Question:
I have a database, hbm mapping file and the App.config located in a . Now from a test project I reference that library and attempt to call a HibernateHelper class I create, at runtime the following error is thrown :
Please keep in mind that this is a class library that is being reference from a Test project.
If I change it output type to console application, it runs fine. But when I change it back to class library and reference it from my Test Project it throws the above mention error.
I tried adding config.Configure() but that throws a NhibernateDuplicateMapping exception.
---
'''
public sealed class NHibernateHelper
{
private static ISessionFactory _sessionFactory;
const string Connectionstring = "servicestring";
public static void OpenSession()
{
var config = new Configuration();
config.Configure();
config.AddAssembly(Assembly.GetCallingAssembly());
_sessionFactory = config.BuildSessionFactory();
}
public static ISession GetCurrentSession()
{
ISession session = null;
if (_sessionFactory == null)
OpenSession();
if (_sessionFactory != null)
{
session = _sessionFactory.OpenSession();
}
return session;
}
public static void CloseSessionFactory()
{
if (_sessionFactory != null)
{
_sessionFactory.Close();
}
}
// var dsn = ConfigurationManager.ConnectionStrings[Connectionstring].ConnectionString;
//config.SessionFactory().Integrate.Using<MsSqlCeDialect>().Connected.ByAppConfing(dsn);
// System.Diagnostics.Debug.WriteLine("My connection string: "+dsn);
//Get NHibernate configuration
//_sessionFactory = config.BuildSessionFactory();
//config.AddAssembly("HibernateExample");
}
'''
Any ideas?
'''
<?xml version="1.0" encoding="utf-8" ?>
<configuration>
<configSections>
<section name="hibernate-configuration" type="NHibernate.Cfg.ConfigurationSectionHandler, NHibernate" />
</configSections>
<hibernate-configuration xmlns="urn:nhibernate-configuration-2.2" >
<session-factory>
<property name="connection.driver_class"> NHibernate.Driver.SqlServerCeDriver</property>
<property name="dialect">NHibernate.Dialect.MsSqlCeDialect</property>
<property name="connection.connection_string">Data Source=FirstSample.sdf;</property>
<property name="show_sql">true</property>
<mapping assembly="HibernateExample"/>
</session-factory>
</hibernate-configuration>
<connectionStrings>
<add name="testconnectionstring"
connectionString="Data Source=|DataDirectory|\FirstSample.sdf;Integrated Security=True"
providerName="Microsoft.SqlServerCe.Client.3.5" />
</connectionStrings>
<runtime>
<assemblyBinding xmlns="urnchemas-microsoft-com:asm.v1">
<dependentAssembly>
<assemblyIdentity name="System.Data.SqlServerCe" publicKeyToken="89845DCD8080CC91" culture="neutral"/>
<bindingRedirect oldVersion="0.0.0.0-9.0.242.0" newVersion="3.5.0.0"/>
</dependentAssembly>
</assemblyBinding>
</runtime>
</configuration>
'''
---
'''
<?xml version="1.0" encoding="utf-8" ?>
<hibernate-mapping xmlns="urn:nhibernate-mapping-2.2" assembly="HibernateExample" namespace="HibernateExample.Domain" >
<class name="Product" table="Products">
<id name="Id" type="integer">
<generator class="identity"/>
</id>
<property name="Name" type="string"/>
<property name="Category" type="string"/>
<property name="Discontinued" />
</class>
</hibernate-mapping>
'''
---
Exception Thrown:
'''
Test 'NunitTest.TestClass.canquerydb' failed: NHibernate.MappingException : Could not compile the mapping document: HibernateExample.Mappings.Products.hbm.xml
----> System.InvalidOperationException : Could not find the dialect in the configuration
at NHibernate.Cfg.Configuration.LogAndThrow(Exception exception)
at NHibernate.Cfg.Configuration.AddDeserializedMapping(HbmMapping mappingDocument, String documentFileName)
at NHibernate.Cfg.Configuration.ProcessMappingsQueue()
at NHibernate.Cfg.Configuration.AddInputStream(Stream xmlInputStream, String name)
at NHibernate.Cfg.Configuration.AddResource(String path, Assembly assembly)
at NHibernate.Cfg.Configuration.AddAssembly(Assembly assembly)
at NHibernate.Cfg.Configuration.AddAssembly(String assemblyName)
NHibernateTest\NHibernateHelper.cs(21,0): at HibernateExample.NHibernateTest.NHibernateHelper.openSession()
NHibernateTest\NHibernateHelper.cs(28,0): at HibernateExample.NHibernateTest.NHibernateHelper.GetCurrentSession()
TestClass.cs(21,0): at NunitTest.TestClass.canquerydb()
--InvalidOperationException
at NHibernate.Dialect.Dialect.GetDialect(IDictionary'2 props)
at NHibernate.Cfg.Configuration.AddDeserializedMapping(HbmMapping mappingDocument, String documentFileName)
'''
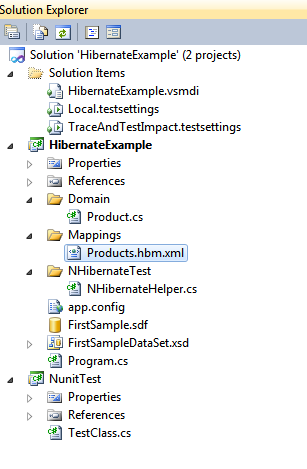
Answer: From the error, it appears that you are not configuring the 'Dialect' before adding the mapping. This is required.
Here's a simple piece of basic configuration code:
'''
var configuration = new Configuration();
configuration.SessionFactory().Integrate.Using<MsSql2012Dialect>()
.Connected.ByAppConfing("connName");//sic
//now you can add the mappings
'''